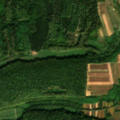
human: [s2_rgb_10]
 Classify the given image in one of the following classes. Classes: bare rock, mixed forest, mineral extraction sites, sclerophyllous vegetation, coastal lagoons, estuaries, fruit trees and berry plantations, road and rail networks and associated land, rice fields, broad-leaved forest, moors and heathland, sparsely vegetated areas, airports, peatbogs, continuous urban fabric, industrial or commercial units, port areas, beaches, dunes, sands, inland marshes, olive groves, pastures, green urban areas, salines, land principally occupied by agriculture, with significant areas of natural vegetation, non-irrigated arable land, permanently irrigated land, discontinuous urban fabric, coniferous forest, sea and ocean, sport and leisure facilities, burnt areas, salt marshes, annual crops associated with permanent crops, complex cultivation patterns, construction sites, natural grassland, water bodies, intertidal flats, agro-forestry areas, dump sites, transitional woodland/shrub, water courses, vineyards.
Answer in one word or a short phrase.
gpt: non-irrigated arable land, land principally occupied by agriculture, with significant areas of natural vegetation, broad-leaved forest, mixed forest, transitional woodland/shrub